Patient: sex F, age 69
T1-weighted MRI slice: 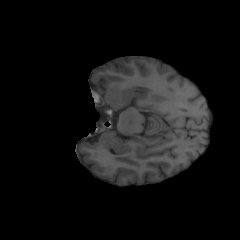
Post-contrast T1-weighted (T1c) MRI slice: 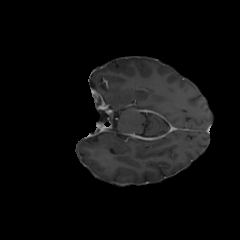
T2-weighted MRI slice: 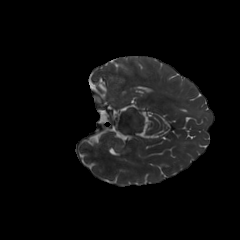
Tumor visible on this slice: no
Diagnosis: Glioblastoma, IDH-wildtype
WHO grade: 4